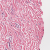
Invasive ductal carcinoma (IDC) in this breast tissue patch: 0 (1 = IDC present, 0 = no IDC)